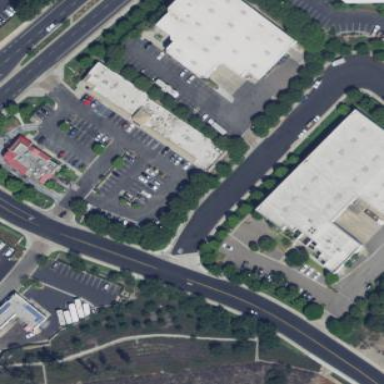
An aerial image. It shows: Retail area.